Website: walmart
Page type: payment
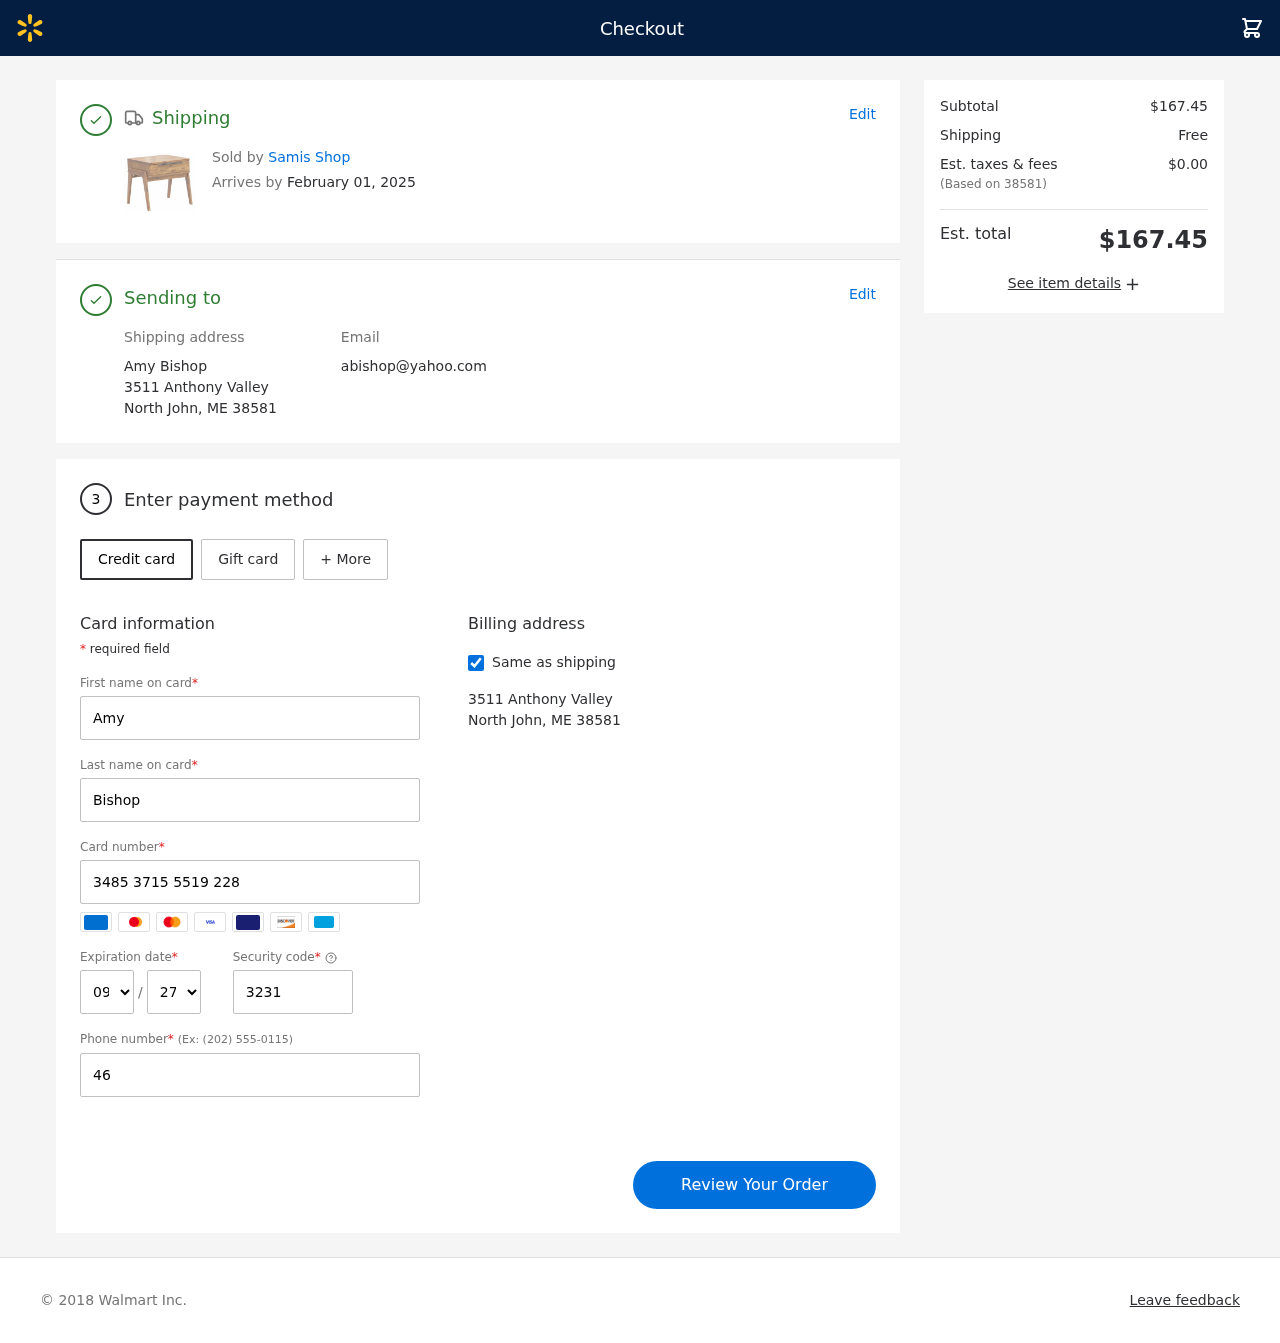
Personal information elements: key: PII_CARD_CVV
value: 3231
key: PII_CARD_EXPIRY_MONTH
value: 09
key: PII_CARD_EXPIRY_YEAR
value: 27
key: PII_CARD_NUMBER
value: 3485 3715 5519 228
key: PII_CITY_STATE_ZIP
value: North John, ME 38581
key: PII_EMAIL
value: abishop@yahoo.com
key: PII_FIRSTNAME
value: Amy
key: PII_FULLNAME
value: Amy Bishop
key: PII_LASTNAME
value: Bishop
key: PII_PHONE
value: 4673843405
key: PII_POSTCODE
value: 38581
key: PII_STREET
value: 3511 Anthony Valley
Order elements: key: ORDER_DELIVERY_DATE
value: February 01, 2025
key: ORDER_SUBTOTAL
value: $167.45
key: ORDER_SHIPPING_COST
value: Free
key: ORDER_TAX
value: $0.00
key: ORDER_TOTAL
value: $167.45